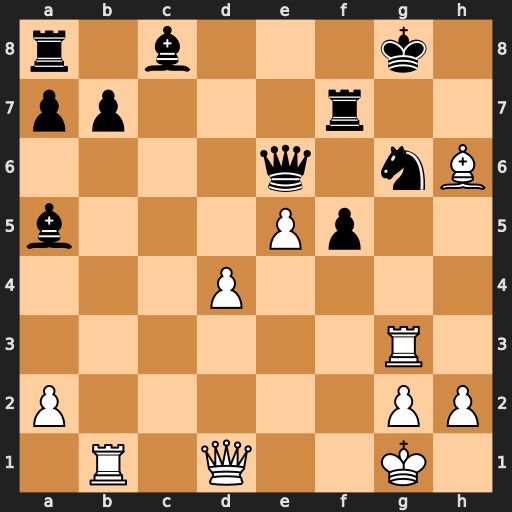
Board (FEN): r1b3k1/pp3r2/4q1nB/b3Pp2/3P4/6R1/P5PP/1R1Q2K1
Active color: w
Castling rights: -
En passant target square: -
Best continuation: d5 Qxe5 Rxg6+ Kh8 Qh5